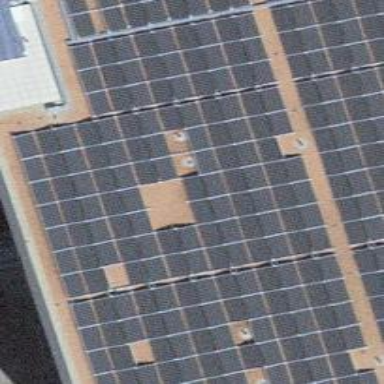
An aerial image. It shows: Solar power generator.